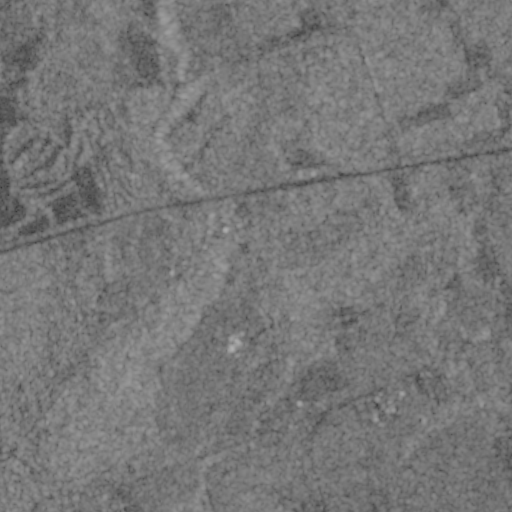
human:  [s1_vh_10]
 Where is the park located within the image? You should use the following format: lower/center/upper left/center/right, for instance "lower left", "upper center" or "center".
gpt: The park is located in the left of the image.
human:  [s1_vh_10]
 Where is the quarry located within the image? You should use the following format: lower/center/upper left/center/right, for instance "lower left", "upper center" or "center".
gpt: The quarry is located in the upper right of the image.
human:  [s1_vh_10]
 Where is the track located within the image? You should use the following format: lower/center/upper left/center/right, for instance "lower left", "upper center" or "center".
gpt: The track is located in the upper left of the image.
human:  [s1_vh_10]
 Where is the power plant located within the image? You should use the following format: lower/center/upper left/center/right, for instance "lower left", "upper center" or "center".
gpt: There is no power plant in the image.

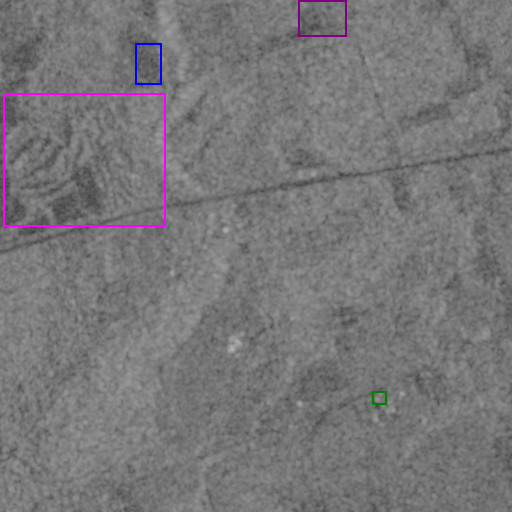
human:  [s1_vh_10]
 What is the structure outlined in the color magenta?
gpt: The structure outlined in magenta is a park.
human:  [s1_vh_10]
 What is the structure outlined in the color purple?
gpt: The structure outlined in purple is a quarry.
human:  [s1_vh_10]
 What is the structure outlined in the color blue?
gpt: The structure outlined in blue is a track.
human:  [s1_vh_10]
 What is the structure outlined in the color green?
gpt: The structure outlined in green is a building.
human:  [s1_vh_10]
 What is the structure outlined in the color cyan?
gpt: There is no cyan outline.